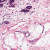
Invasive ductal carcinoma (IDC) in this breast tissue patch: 0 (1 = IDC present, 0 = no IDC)